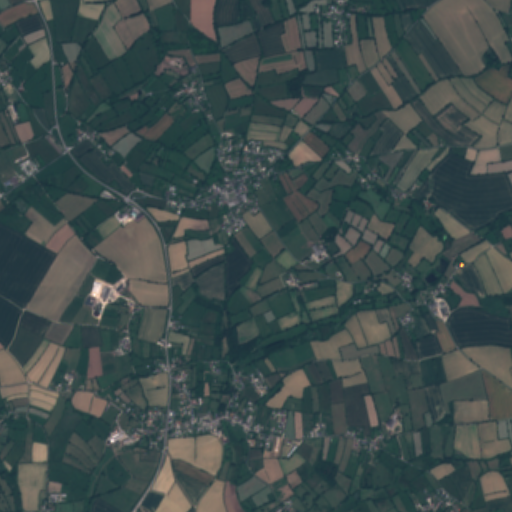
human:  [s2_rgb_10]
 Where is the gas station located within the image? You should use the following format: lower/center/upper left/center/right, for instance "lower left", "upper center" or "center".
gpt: The gas station is located in the lower left of the image.
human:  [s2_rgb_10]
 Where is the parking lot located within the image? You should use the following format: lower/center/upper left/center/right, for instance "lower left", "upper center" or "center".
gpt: The parking lot is located in the lower center of the image.
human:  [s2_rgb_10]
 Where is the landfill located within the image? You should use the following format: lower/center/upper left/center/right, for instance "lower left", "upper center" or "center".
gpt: There is no landfill in the image.